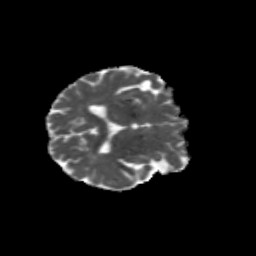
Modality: MD
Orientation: axial
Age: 71
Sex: female
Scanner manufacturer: siemens
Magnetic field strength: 3 T
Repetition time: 4.71 s
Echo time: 0.0906 s